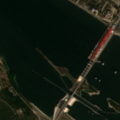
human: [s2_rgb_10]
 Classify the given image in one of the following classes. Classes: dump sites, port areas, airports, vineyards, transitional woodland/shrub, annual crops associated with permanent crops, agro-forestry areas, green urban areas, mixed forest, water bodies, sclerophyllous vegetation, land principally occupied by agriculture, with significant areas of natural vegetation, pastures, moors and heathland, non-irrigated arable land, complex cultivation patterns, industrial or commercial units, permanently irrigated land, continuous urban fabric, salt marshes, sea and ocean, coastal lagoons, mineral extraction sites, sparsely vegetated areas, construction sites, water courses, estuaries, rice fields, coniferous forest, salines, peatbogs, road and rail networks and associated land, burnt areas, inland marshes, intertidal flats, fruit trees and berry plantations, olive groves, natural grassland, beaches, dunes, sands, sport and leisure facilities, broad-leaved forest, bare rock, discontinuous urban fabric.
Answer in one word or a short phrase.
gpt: industrial or commercial units, pastures, transitional woodland/shrub, water courses